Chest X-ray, AP view. Patient: 57 years old, sex M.
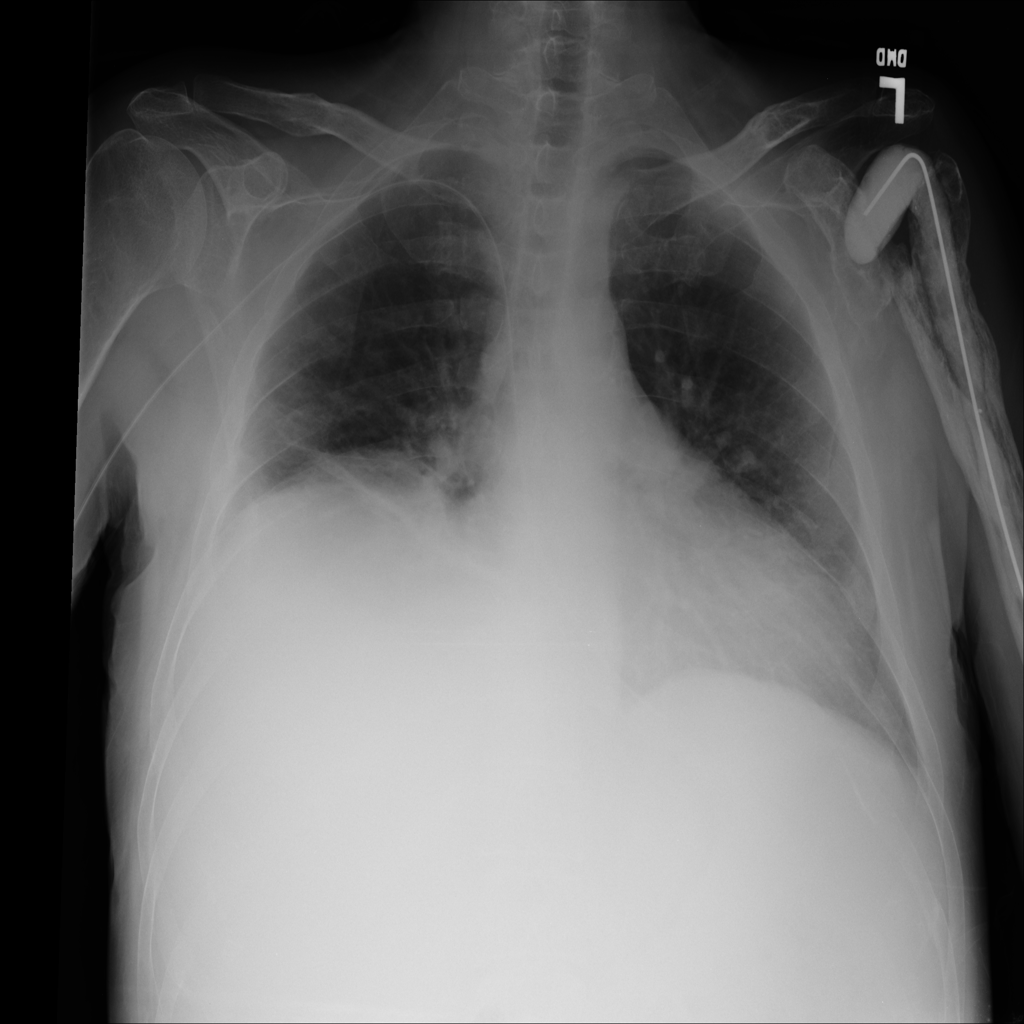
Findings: No Finding